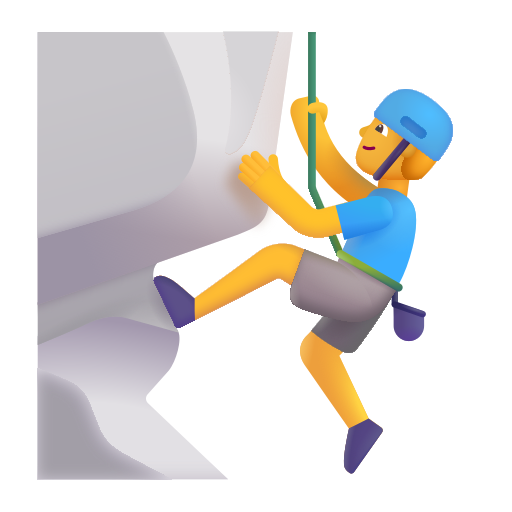
man climbing color default